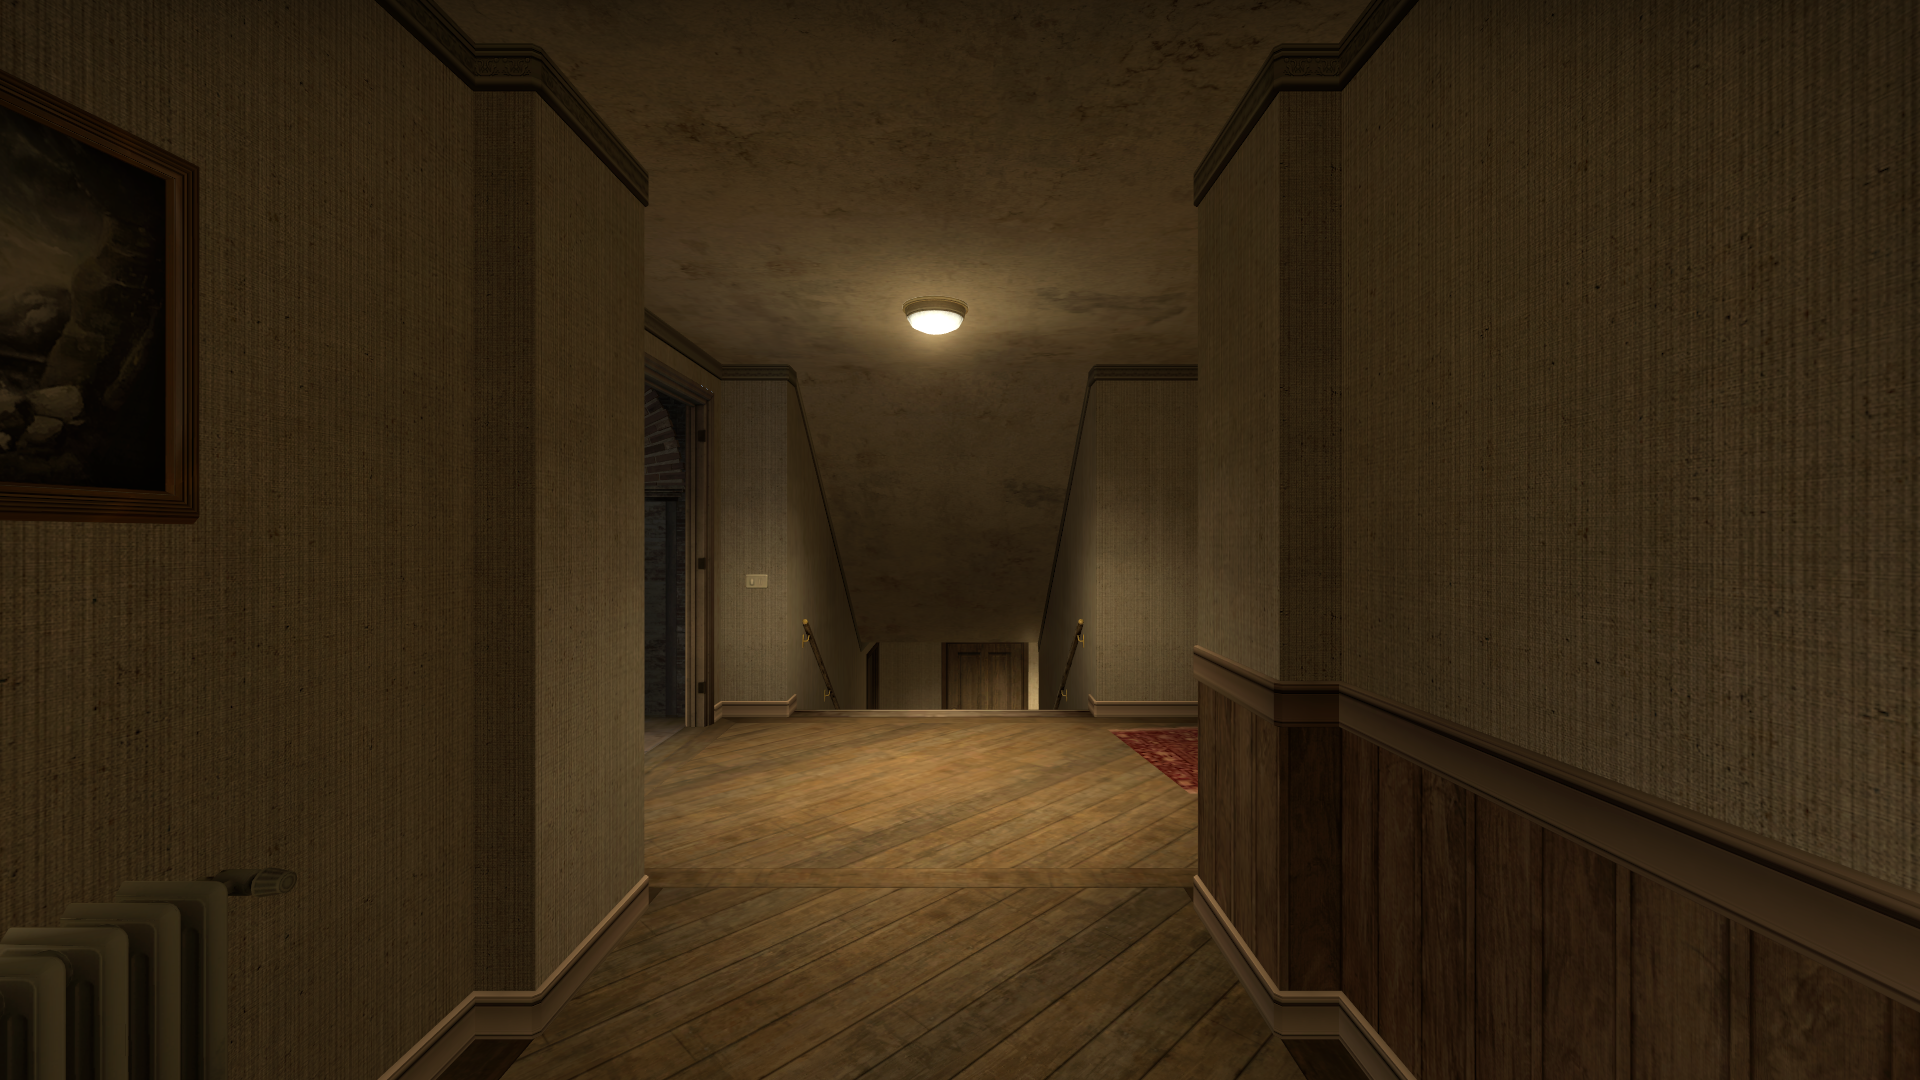
Map: de_inferno